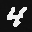
Label: 4